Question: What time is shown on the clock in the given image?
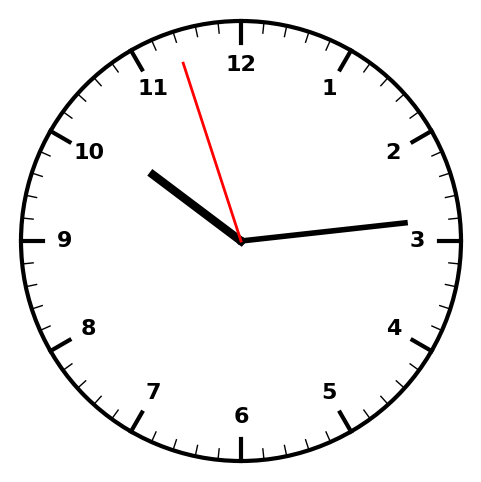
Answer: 10:13:57